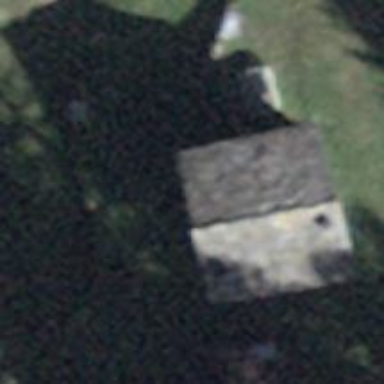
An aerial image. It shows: Simple house.